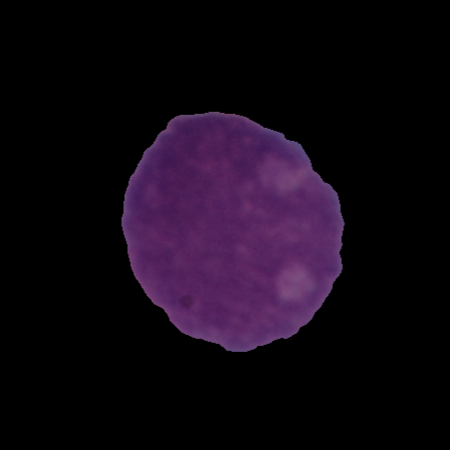
Label: cancer